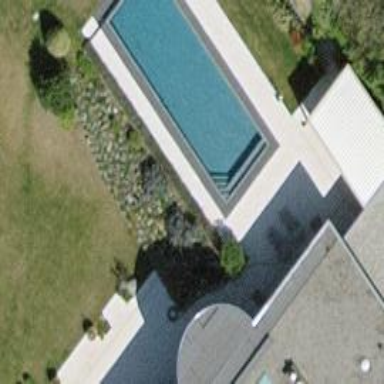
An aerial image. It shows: Swimming pool located in leisure land.